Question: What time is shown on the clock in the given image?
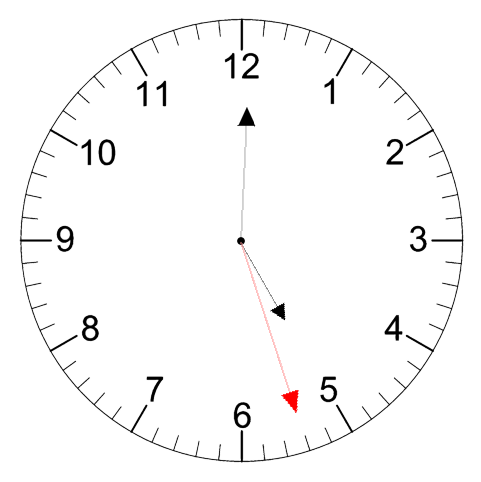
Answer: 05:00:27